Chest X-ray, AP view. Patient: 65 years old, sex M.
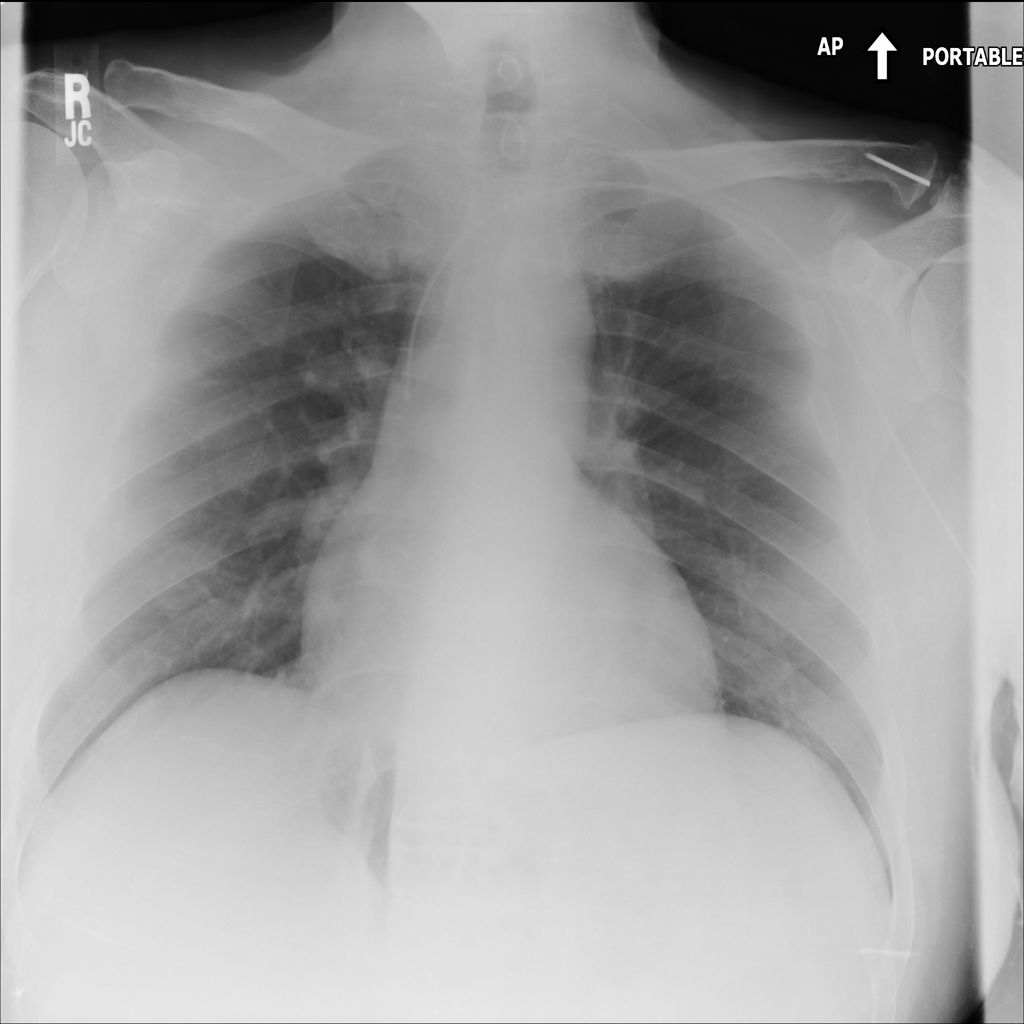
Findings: No Finding